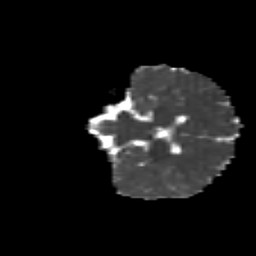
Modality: MD
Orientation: coronal
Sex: male
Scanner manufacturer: siemens
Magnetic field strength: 3 T
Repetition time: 5 s
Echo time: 0.071 s